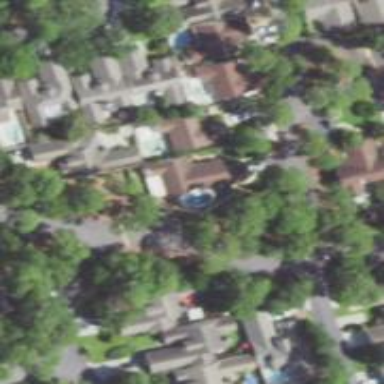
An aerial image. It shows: Neighborhood.